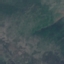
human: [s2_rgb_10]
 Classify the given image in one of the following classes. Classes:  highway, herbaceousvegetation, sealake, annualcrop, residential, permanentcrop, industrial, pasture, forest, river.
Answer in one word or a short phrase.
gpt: HerbaceousVegetation